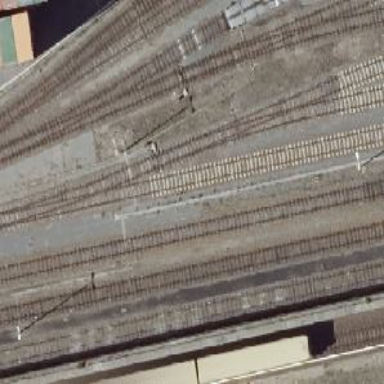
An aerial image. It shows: Railway crossing.